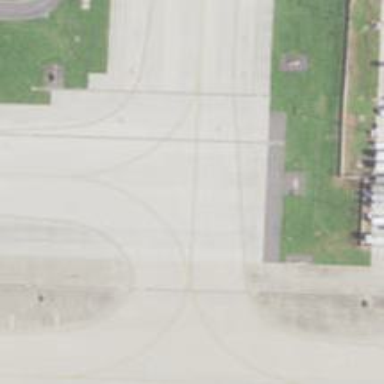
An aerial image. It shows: View of taxiway at the airport.